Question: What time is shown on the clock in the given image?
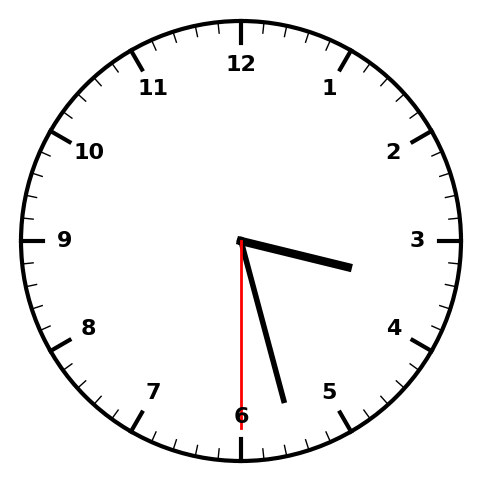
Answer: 03:27:30